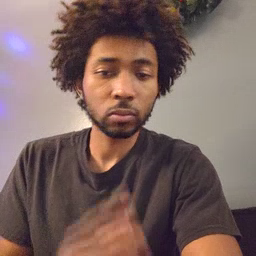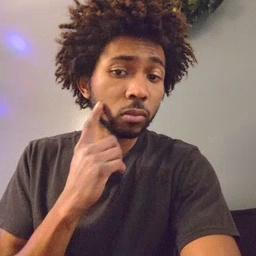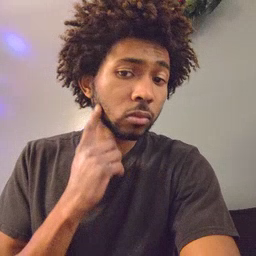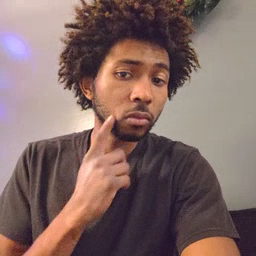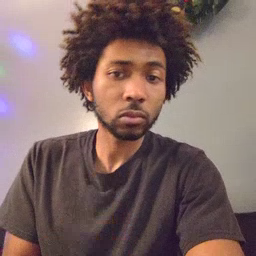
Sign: cheek